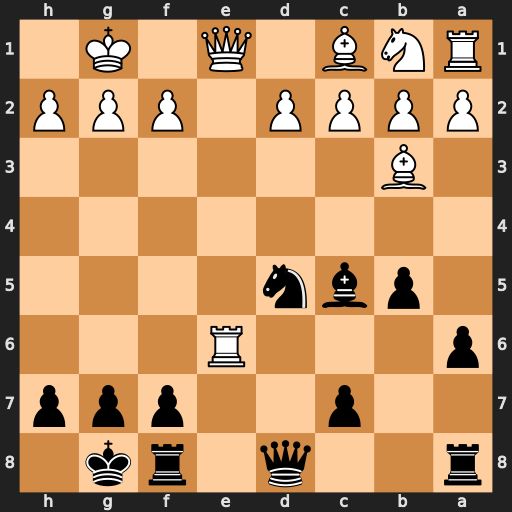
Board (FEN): r2q1rk1/2p2ppp/p3R3/1pbn4/8/1B6/PPPP1PPP/RNB1Q1K1
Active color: b
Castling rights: -
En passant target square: -
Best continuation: fxe6 d4 Bxd4 Qxe6+ Kh8